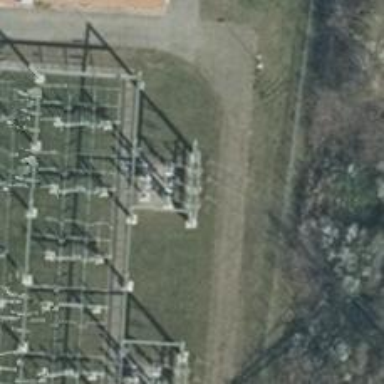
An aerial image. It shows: Three power lines with cables.